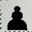
Piece: bP